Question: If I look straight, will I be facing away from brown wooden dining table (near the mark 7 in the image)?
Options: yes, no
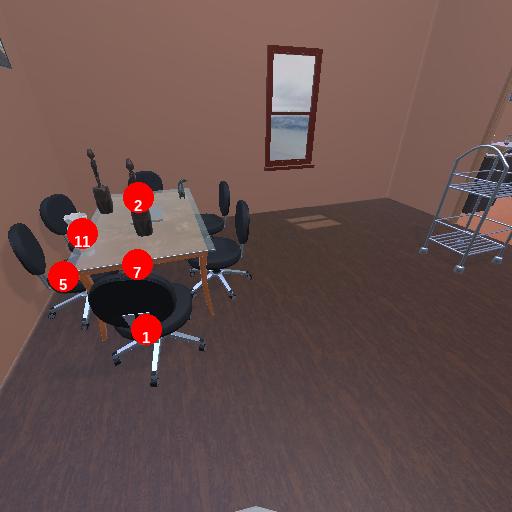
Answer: yes